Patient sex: F
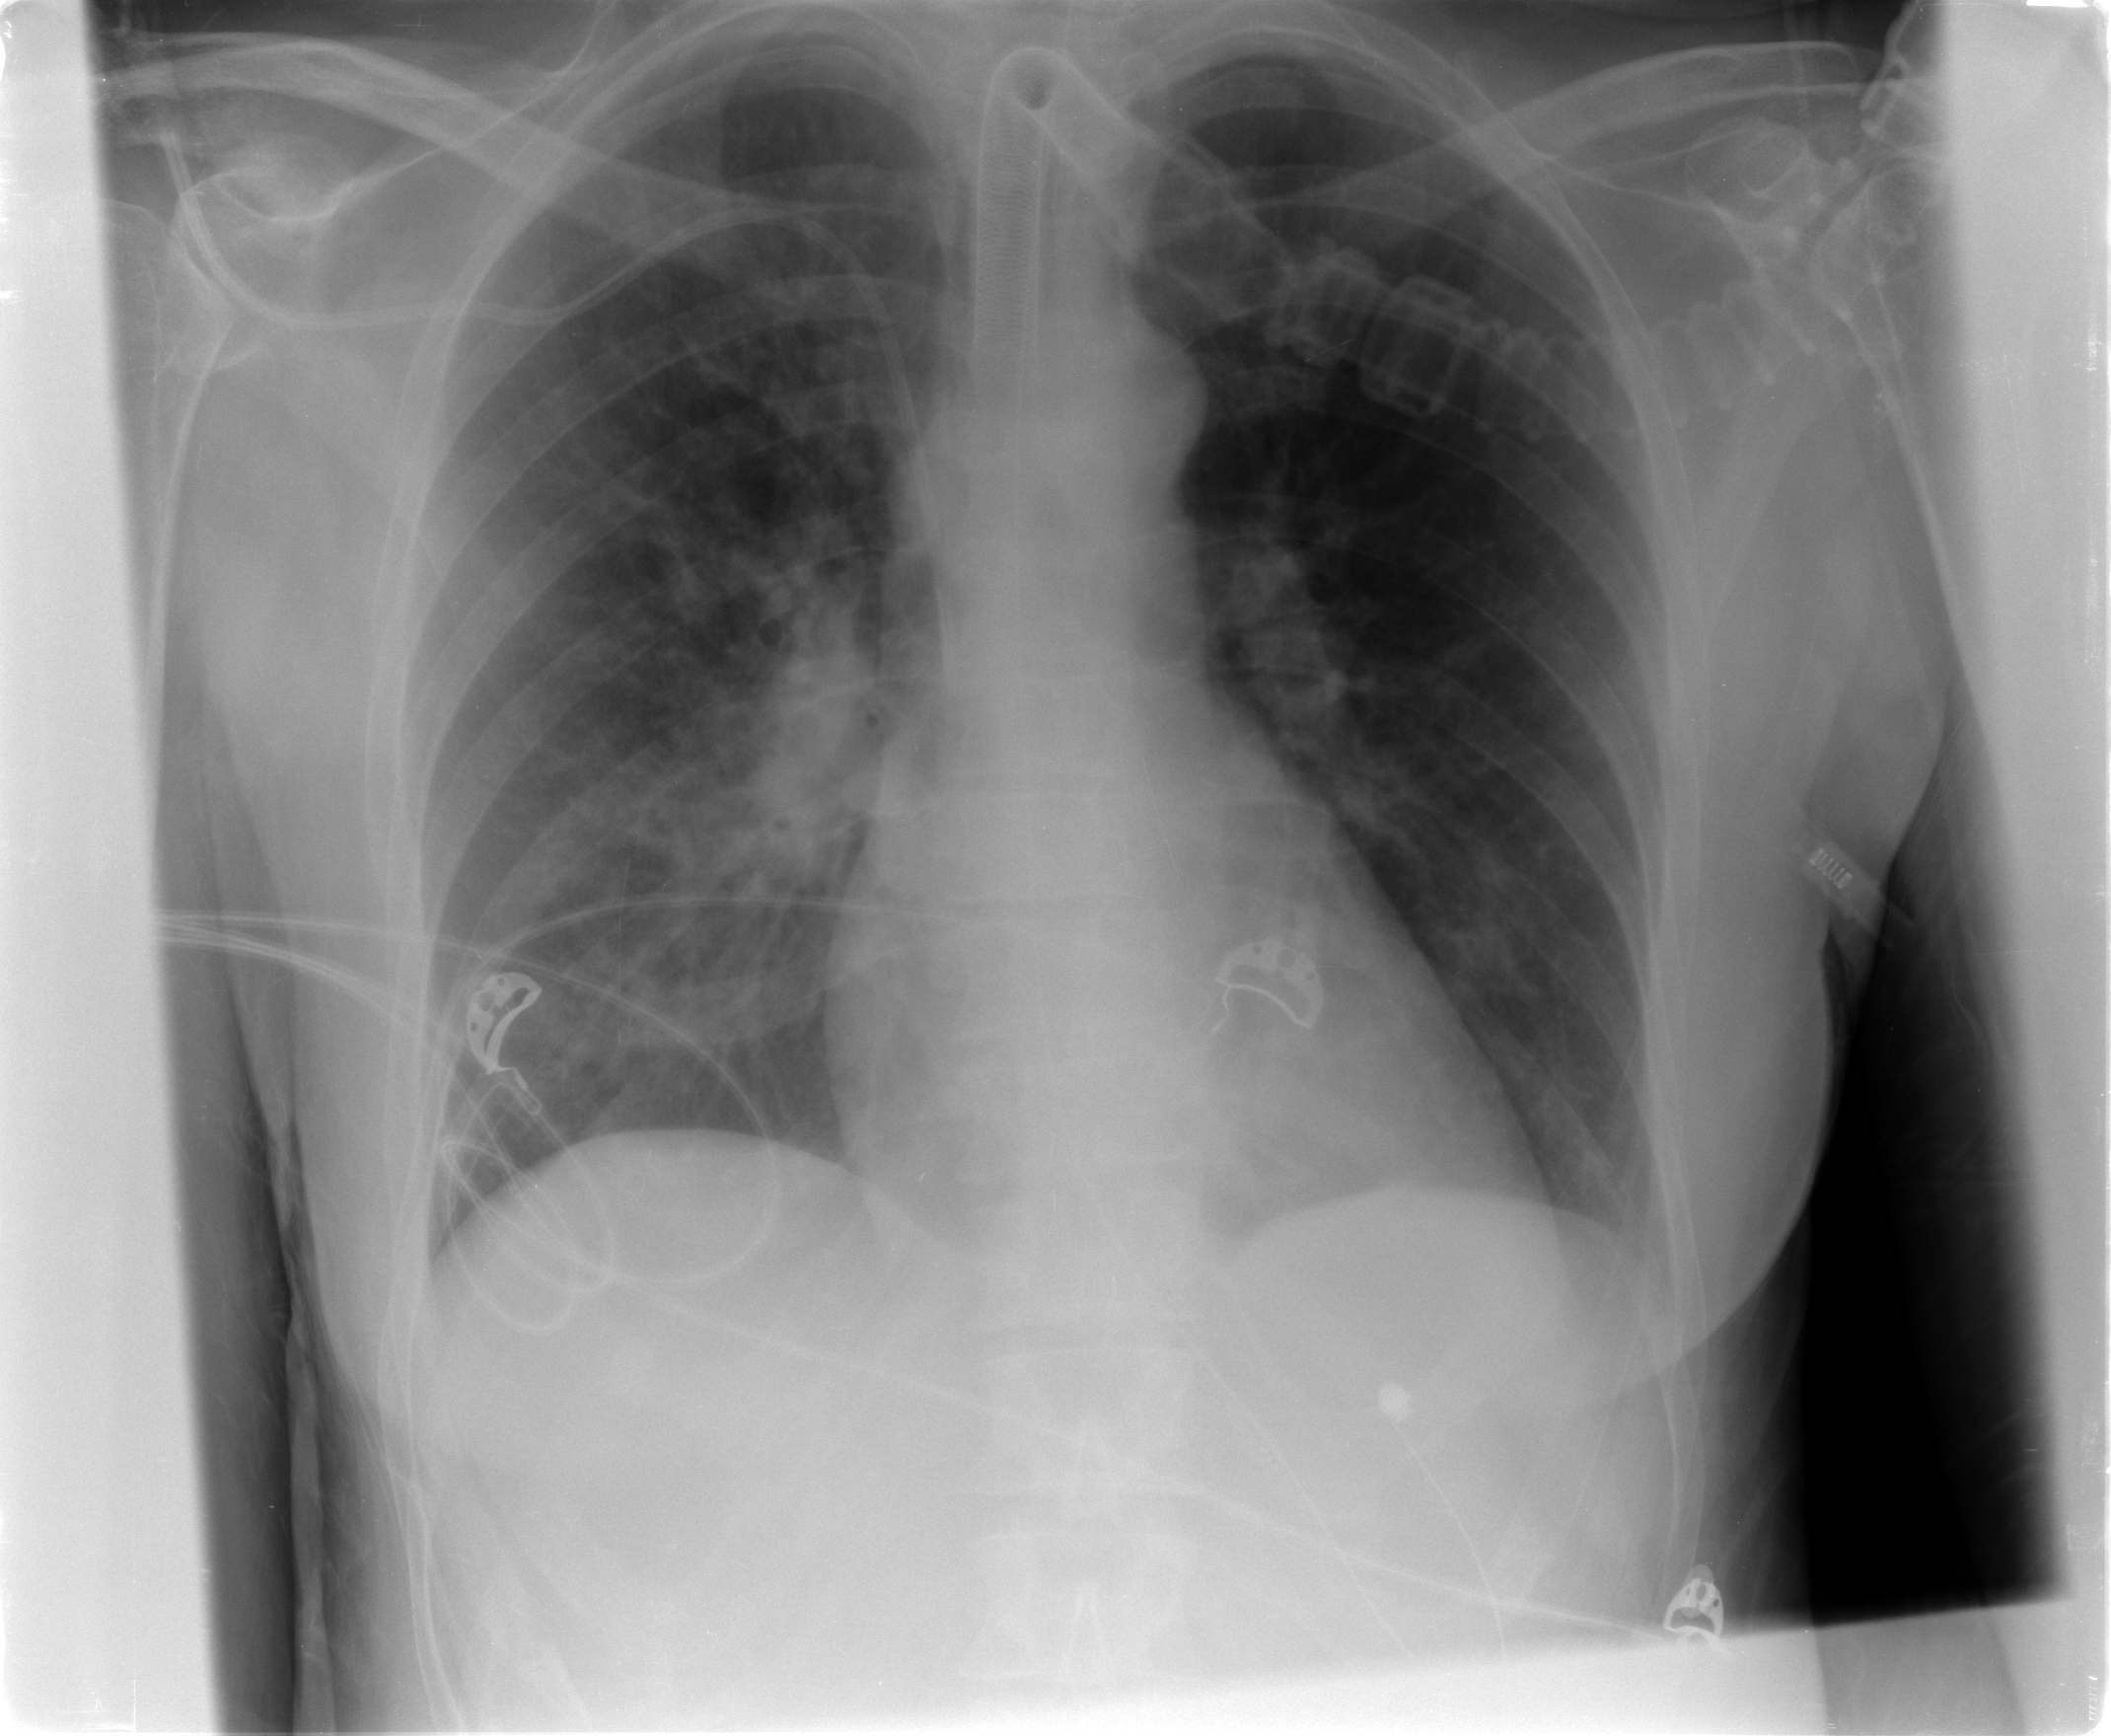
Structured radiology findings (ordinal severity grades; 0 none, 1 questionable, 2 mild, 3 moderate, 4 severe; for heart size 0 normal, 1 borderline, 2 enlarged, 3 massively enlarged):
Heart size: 1
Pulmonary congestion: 2
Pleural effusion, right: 0
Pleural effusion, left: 1
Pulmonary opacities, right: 2
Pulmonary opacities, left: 1
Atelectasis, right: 1
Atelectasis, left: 1